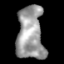
Tissue: skin
Cell type: Epithelial cells
Senescence score: 0.2849
Nuclear area (px): 1384
Mean DAPI intensity: 156.599